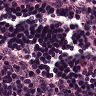
Metastatic tissue present: no